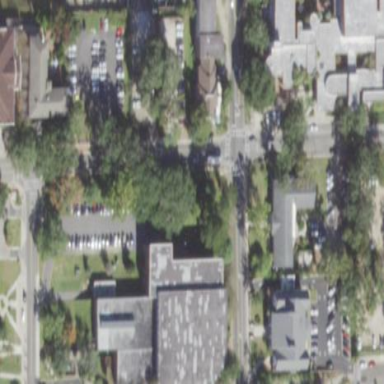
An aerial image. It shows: University building.